Interaction volume radius: 5 \u00c5
Interaction volume height: 30 \u00c5
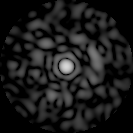
Disorder parameter: 0.8315